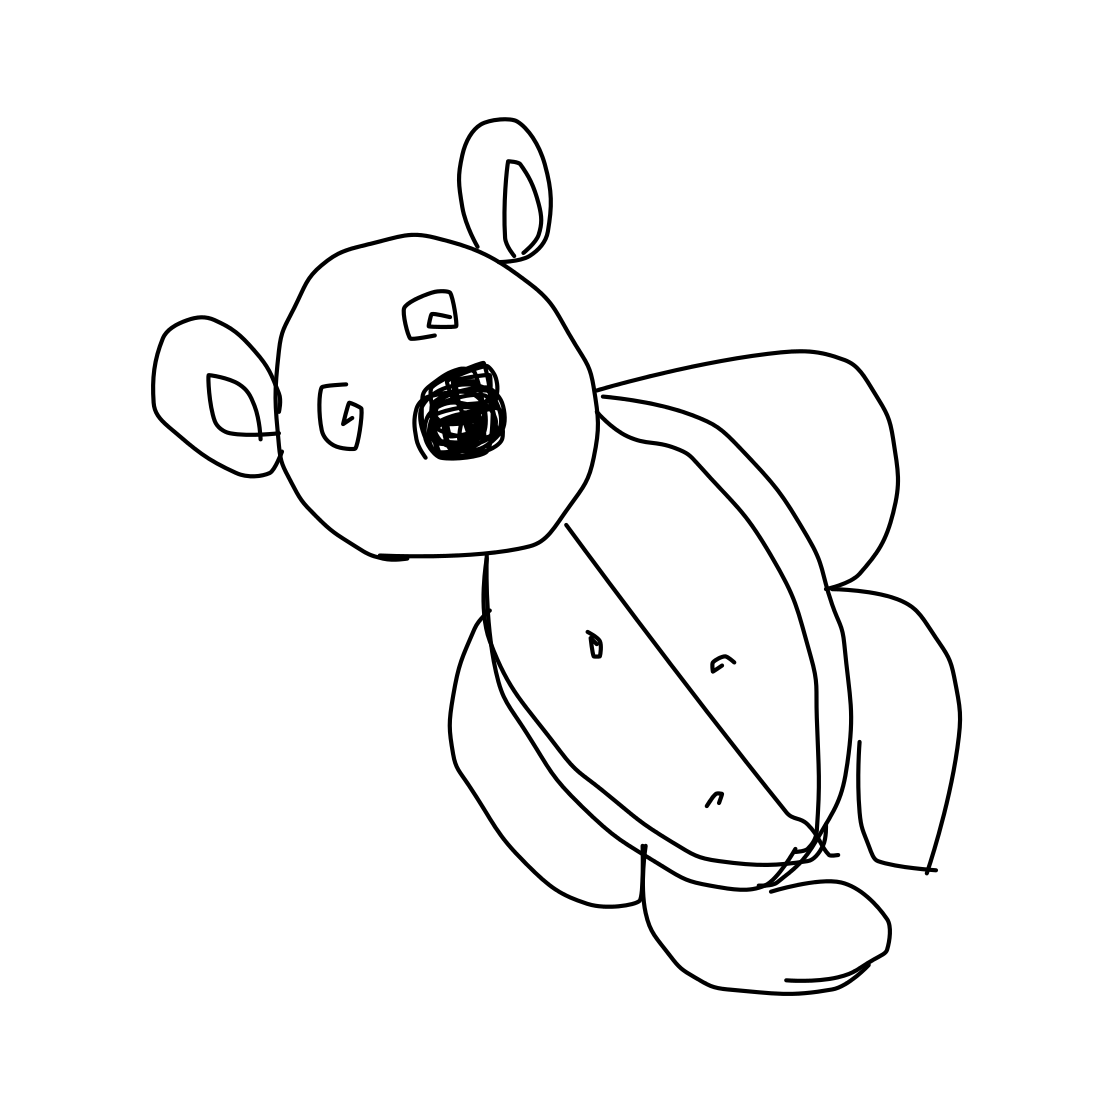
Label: teddy-bear